Question: I have 3 blocks. I would like to have the middle block (which is fixed height) to be centered vertically. So when user resize the height of the page, this box is still centered.

JsFiddle: <URL>
'''
body, html {
height: 100%;
margin: 0px;
}
#container {
width:100%;
height: 100%;
text-align:center;
}
#left {
float:left;
width: calc(50% - 40px);
background: #ff0000;
text-align: left;
}
#center {
display: inline-block;
margin:0 auto;
width:100px;
height: 100px;
background: #00ff00;
vertical-align: middle;
}
#right {
float:right;
width: calc(50% - 100px);
background: #0000ff;
text-align: left;
}
'''
'''
<div id="container">
<div id="left">
xxxxxx xxxxx xxxxx xxxxxx xxxxx xxxxx xxxxxx xxxxx xxxxx xxxxxx xxxxx xxxxxxxxxxx xxxxx xxxxx xxxxxx xxxxx xxxxxxxxxxx xxxxx xxxxx xxxxxx xxxxx xxxxxxxxxxx xxxxx xxxxx xxxxxx xxxxx xxxxxxxxxxx xxxxx xxxxx xxxxxx xxxxx xxxxxxxxxxx xxxxx xxxxx xxxxxx xxxxx xxxxxxxxxxx xxxxx xxxxx xxxxxx xxxxx xxxxx
</div>
<div id="center">
yyyyyyyyyyyy
<br/>
yyyyyyyyyyyy
<br/>
yyyyyyyyyyyy
<br/>
yyyyyyyyyyyy
<br/>
yyyyyyyyyyyy
<br/>
</div>
<div id="right">
zzzzz zzzzzz zzzzzz zzzzz zzzzzz zzzzzz zzzzz zzzzzz zzzzzz zzzzz zzzzzz zzzzzz zzzzz zzzzzz zzzzzz zzzzz zzzzzz zzzzzz zzzzz zzzzzz zzzzzz zzzzz zzzzzz zzzzzz zzzzz zzzzzz zzzzzz zzzzz zzzzzz zzzzzz zzzzz zzzzzz zzzzzz zzzzz zzzzzz zzzzzz zzzzz zzzzzz zzzzzz zzzzz zzzzzz zzzzzz zzzzz zzzzzz zzzzzz
</div>
</div>
'''
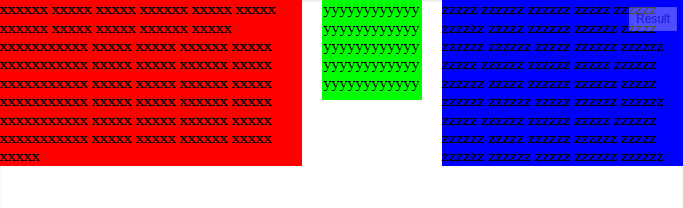
Answer: Try this for the middle box:
'''
top: 50%;
position: relative;
margin-top: -50px;
'''
'top: 50%' explains itself. But the problem with that is that the top of the container is centered vertically, and not the container itself. To correct that the 'margin-top: -50px' is necessary, '50px' is the half heigth of the container.
Fiddle: <URL>